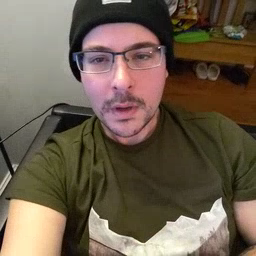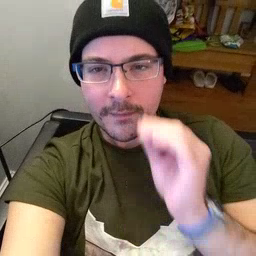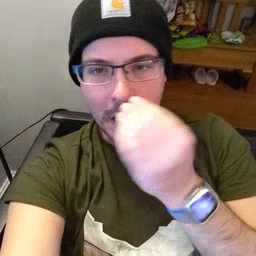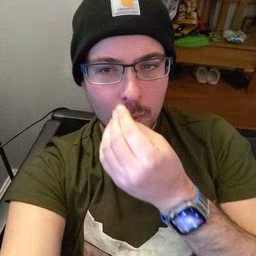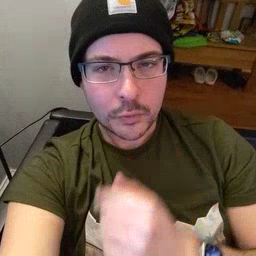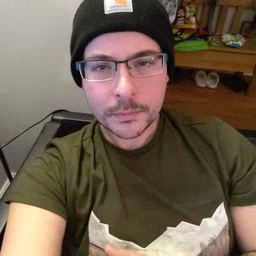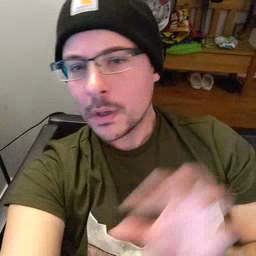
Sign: flower